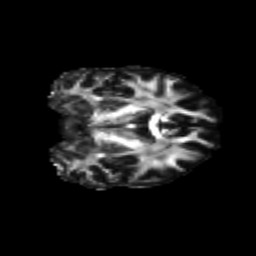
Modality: FA
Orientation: coronal
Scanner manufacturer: siemens
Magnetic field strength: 3 T
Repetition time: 9.2 s
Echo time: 0.084 s